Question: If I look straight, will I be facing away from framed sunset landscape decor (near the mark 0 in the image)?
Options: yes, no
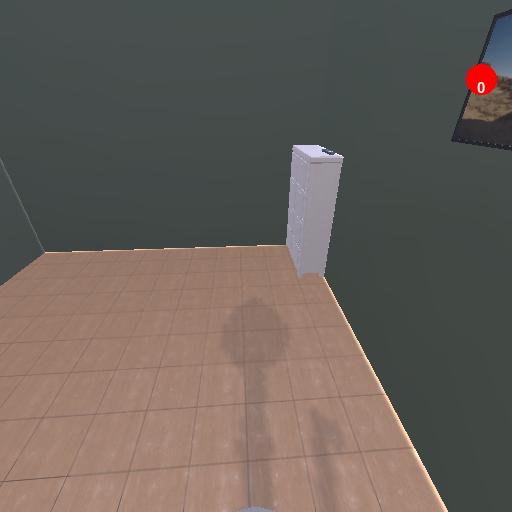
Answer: yes